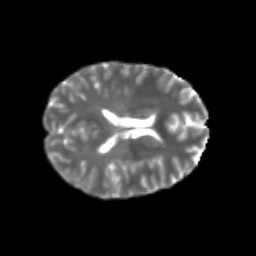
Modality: T2w
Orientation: axial
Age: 23
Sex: female
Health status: healthy
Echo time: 0.074 s